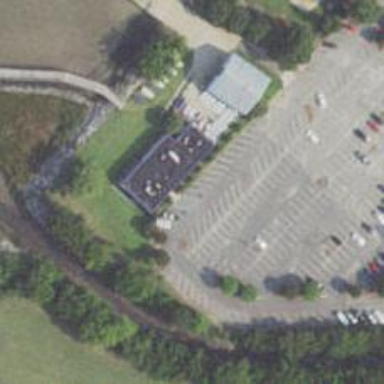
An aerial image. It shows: Parking space is available.